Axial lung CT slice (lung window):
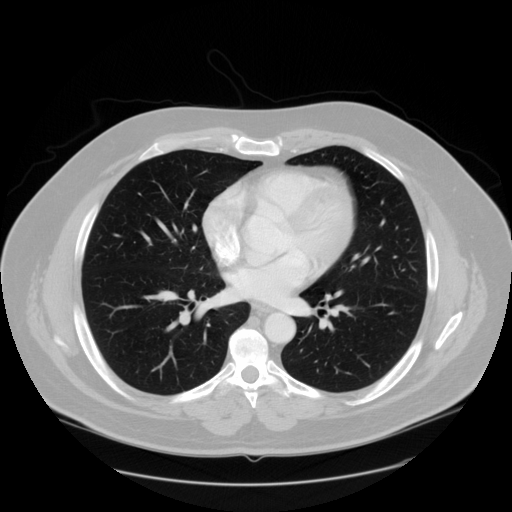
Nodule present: no